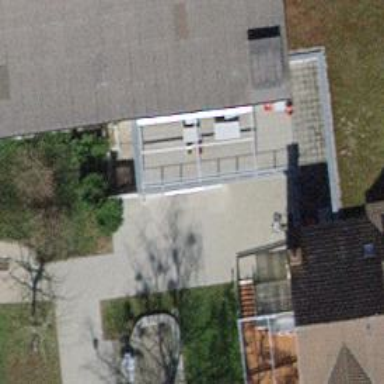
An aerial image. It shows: Building.